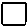
Label: square